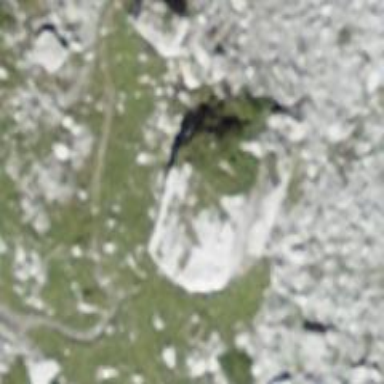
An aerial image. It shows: View of natural rock.